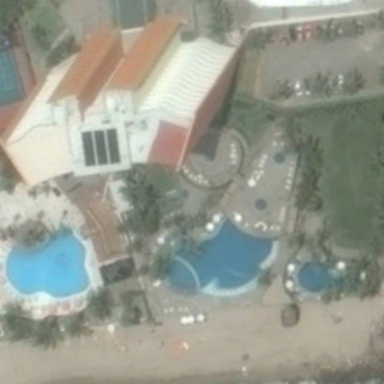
Several buildings with swimming pools and some green plants are near a beach .